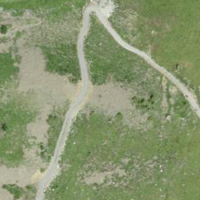
EUNIS habitat code: 26
Species observed at this site:
Saxifraga rotundifolia
Campanula glomerata